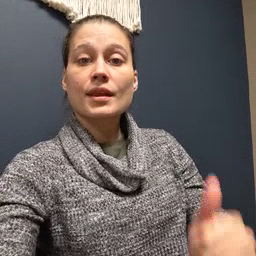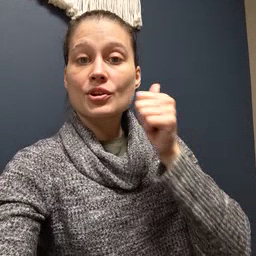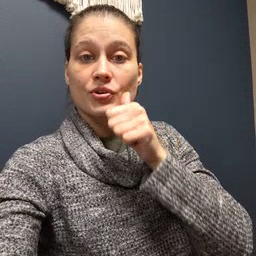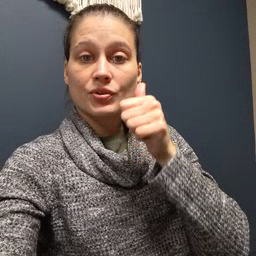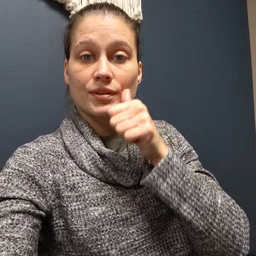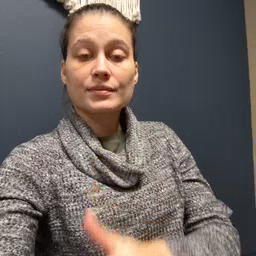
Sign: girl